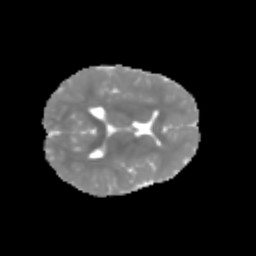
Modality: MD
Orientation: axial
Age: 6
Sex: female
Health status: healthy